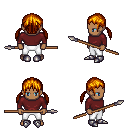
a pixel art fantasy rpg character, male body template, human, dark skin, maroon long-sleeve shirt, white pants, dark blonde twin-tailed hairstyle, metal boots, spear, four views (front, back, left, right), 2x2 character sprite sheet, small pixel art, hard edges, no anti-aliasing